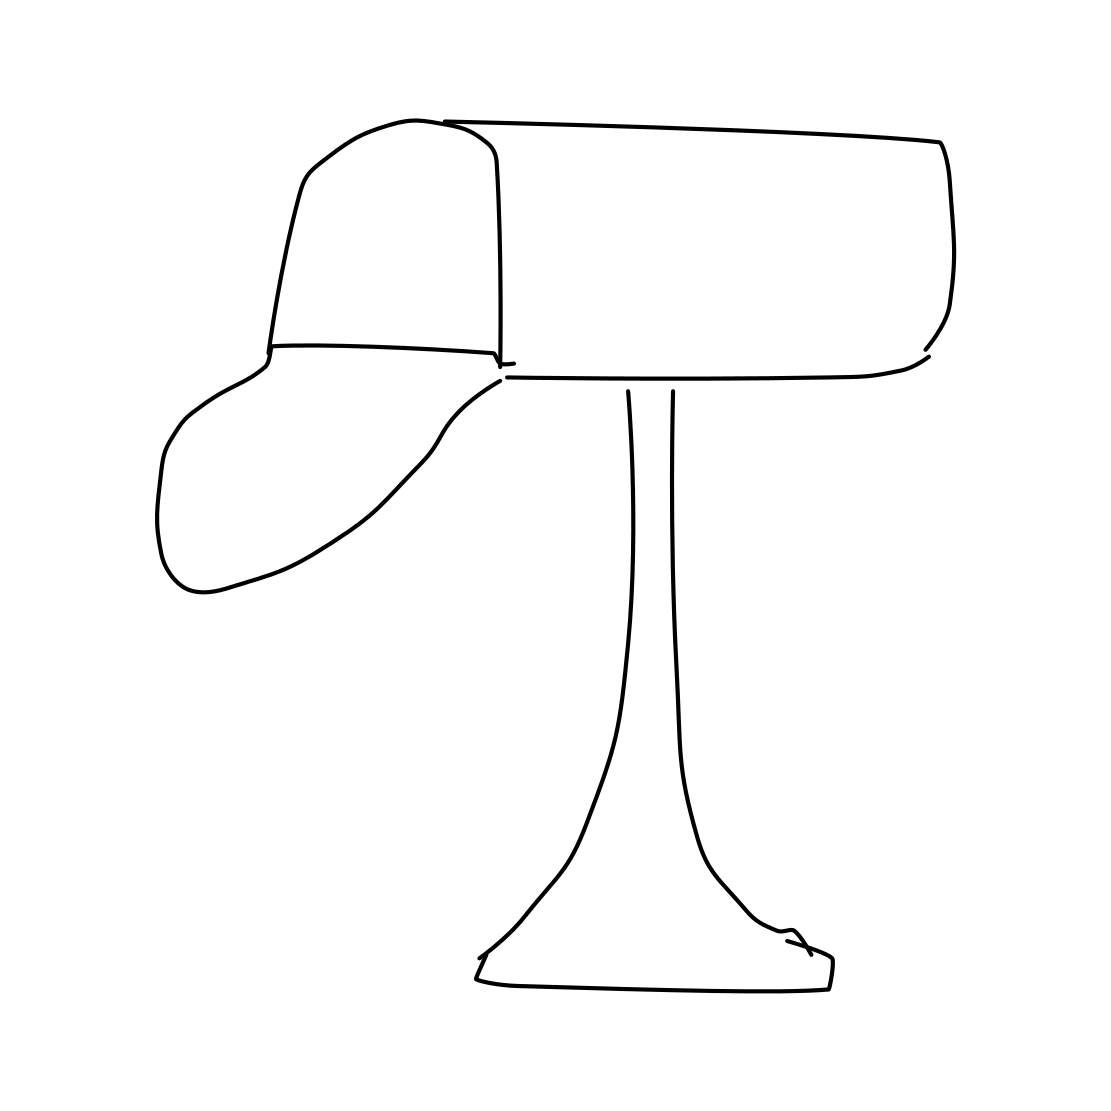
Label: mailbox